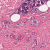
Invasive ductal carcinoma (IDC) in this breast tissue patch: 0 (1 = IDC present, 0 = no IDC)